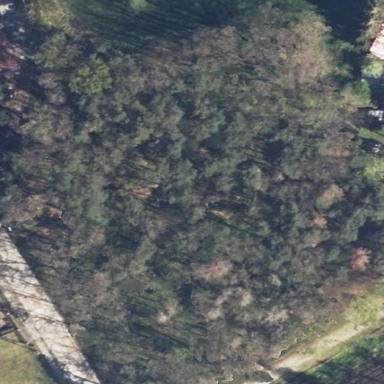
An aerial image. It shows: Forest area.